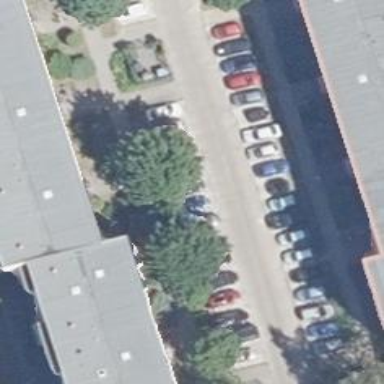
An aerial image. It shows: Parking area with surface.